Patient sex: F
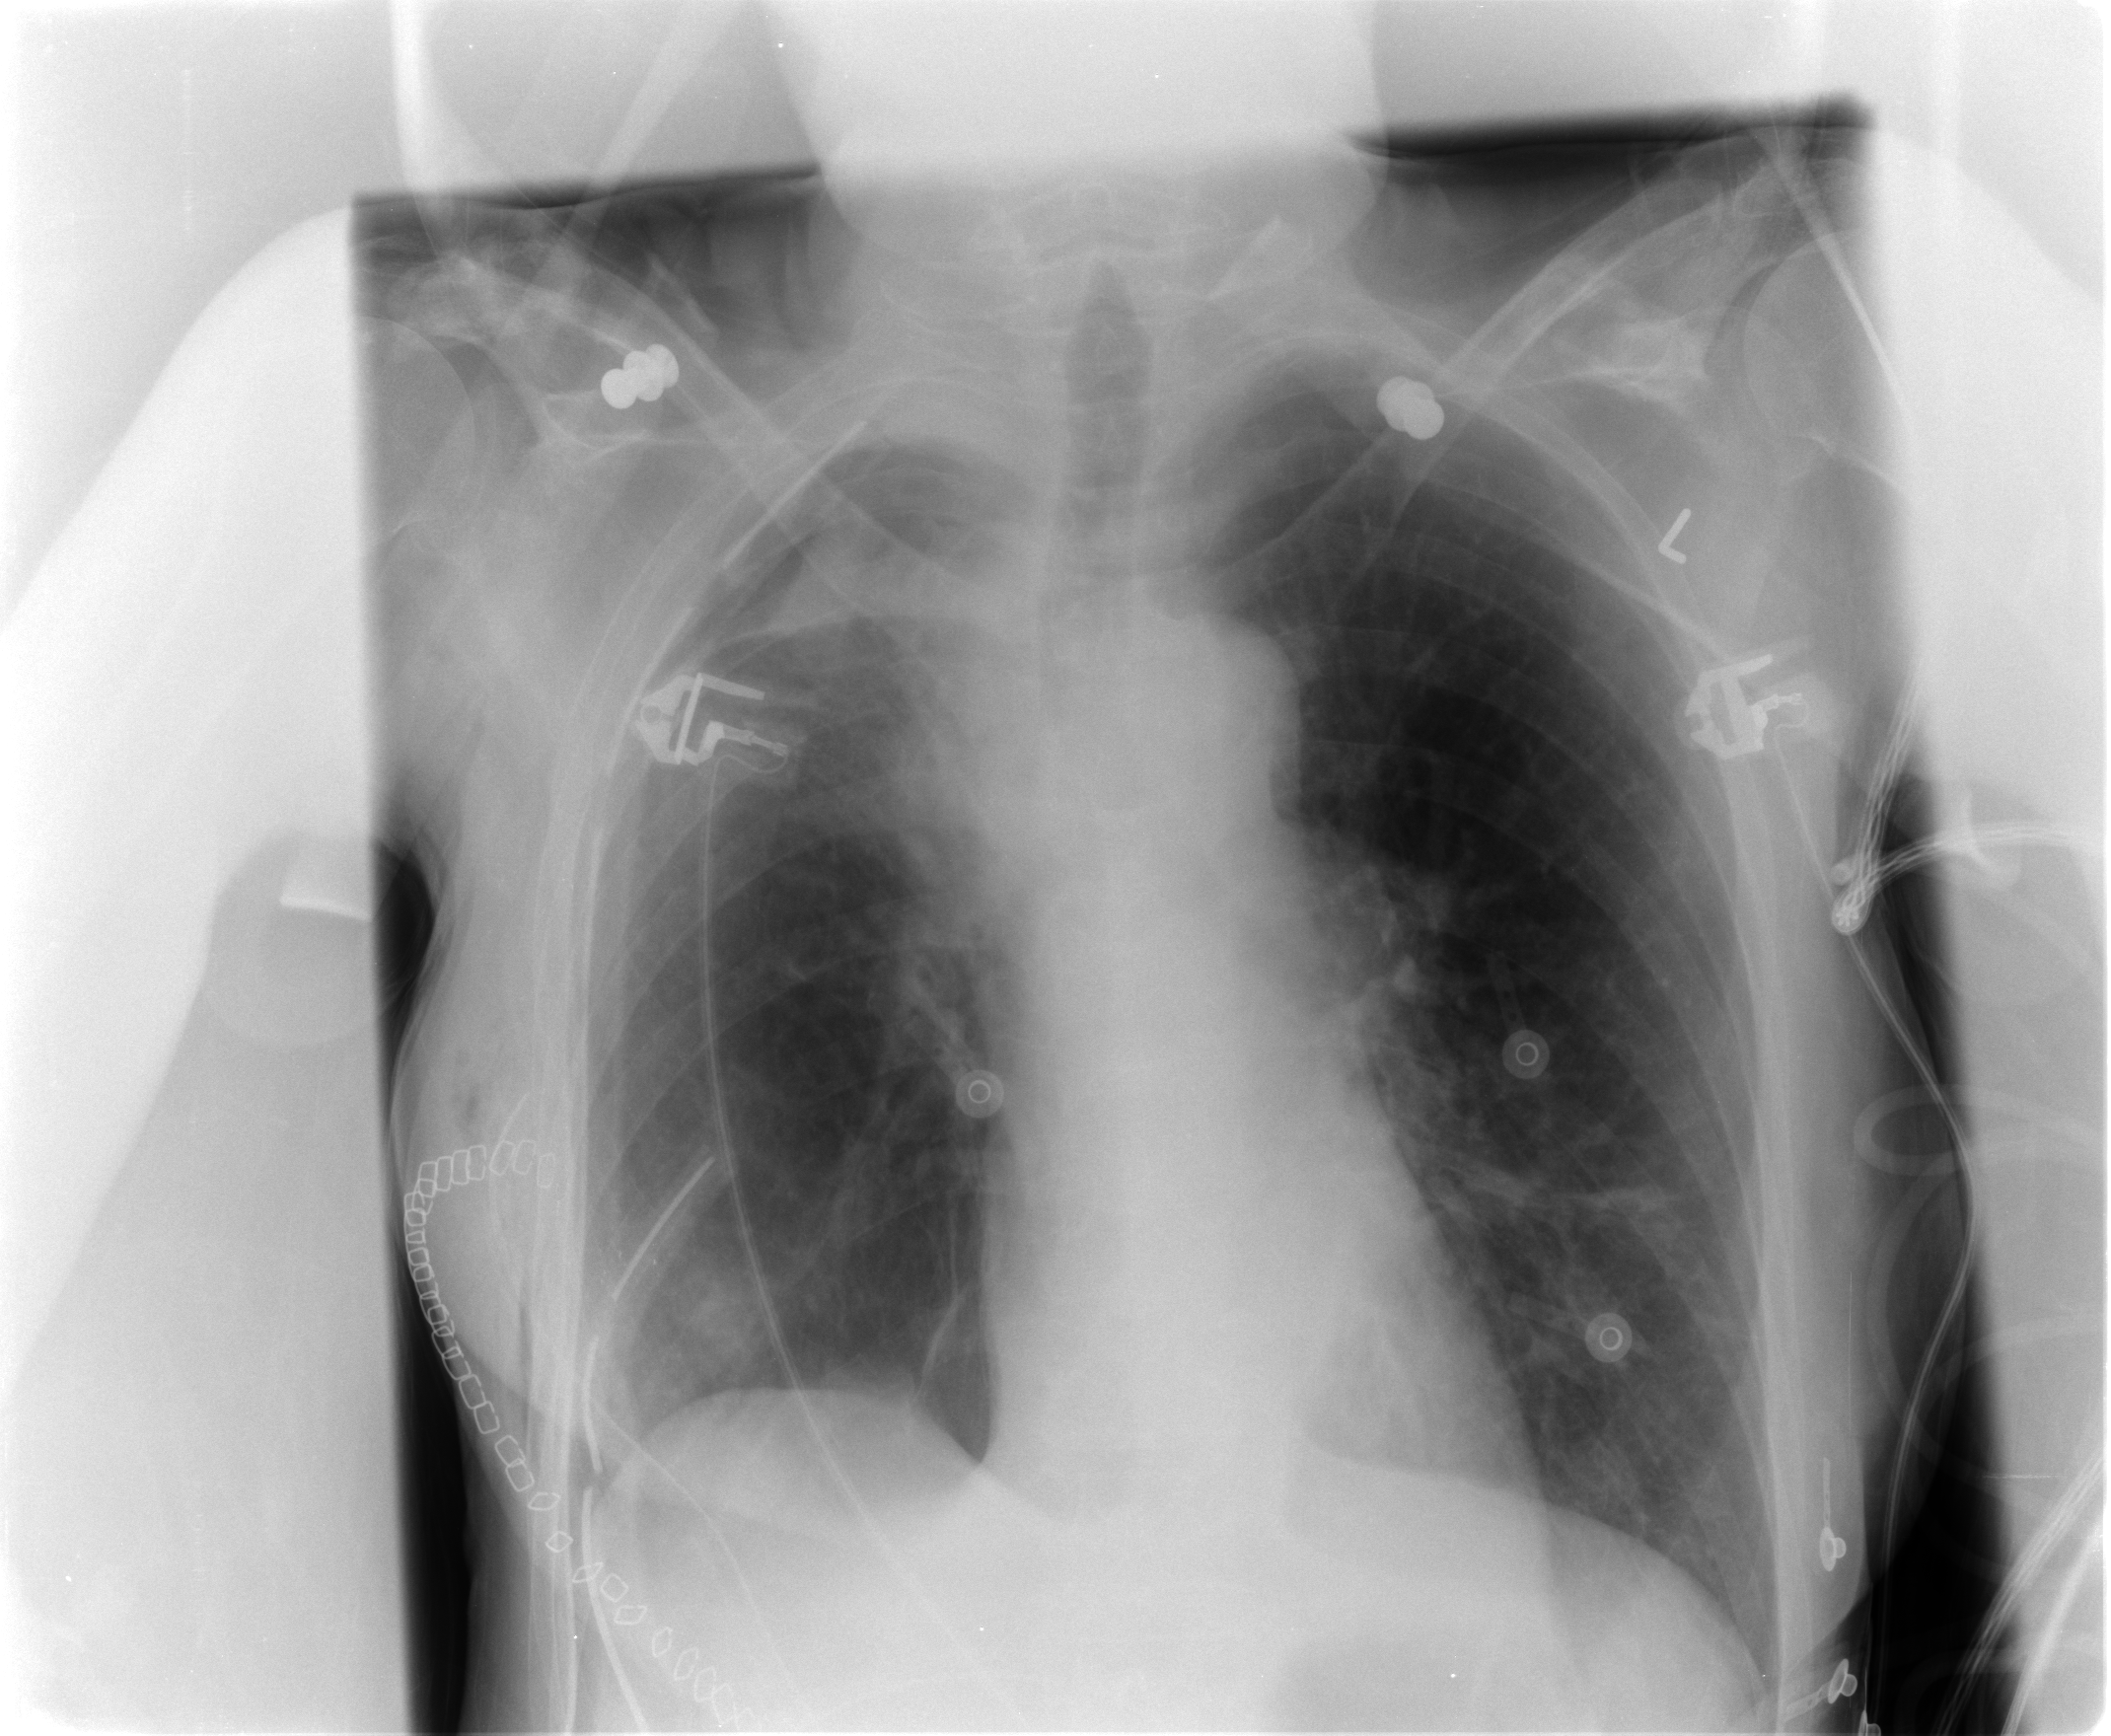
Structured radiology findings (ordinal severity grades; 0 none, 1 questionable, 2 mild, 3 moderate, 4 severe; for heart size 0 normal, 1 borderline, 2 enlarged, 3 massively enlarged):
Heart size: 0
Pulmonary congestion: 0
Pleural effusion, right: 0
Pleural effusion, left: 0
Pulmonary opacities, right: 0
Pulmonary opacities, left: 0
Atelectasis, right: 2
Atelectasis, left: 0